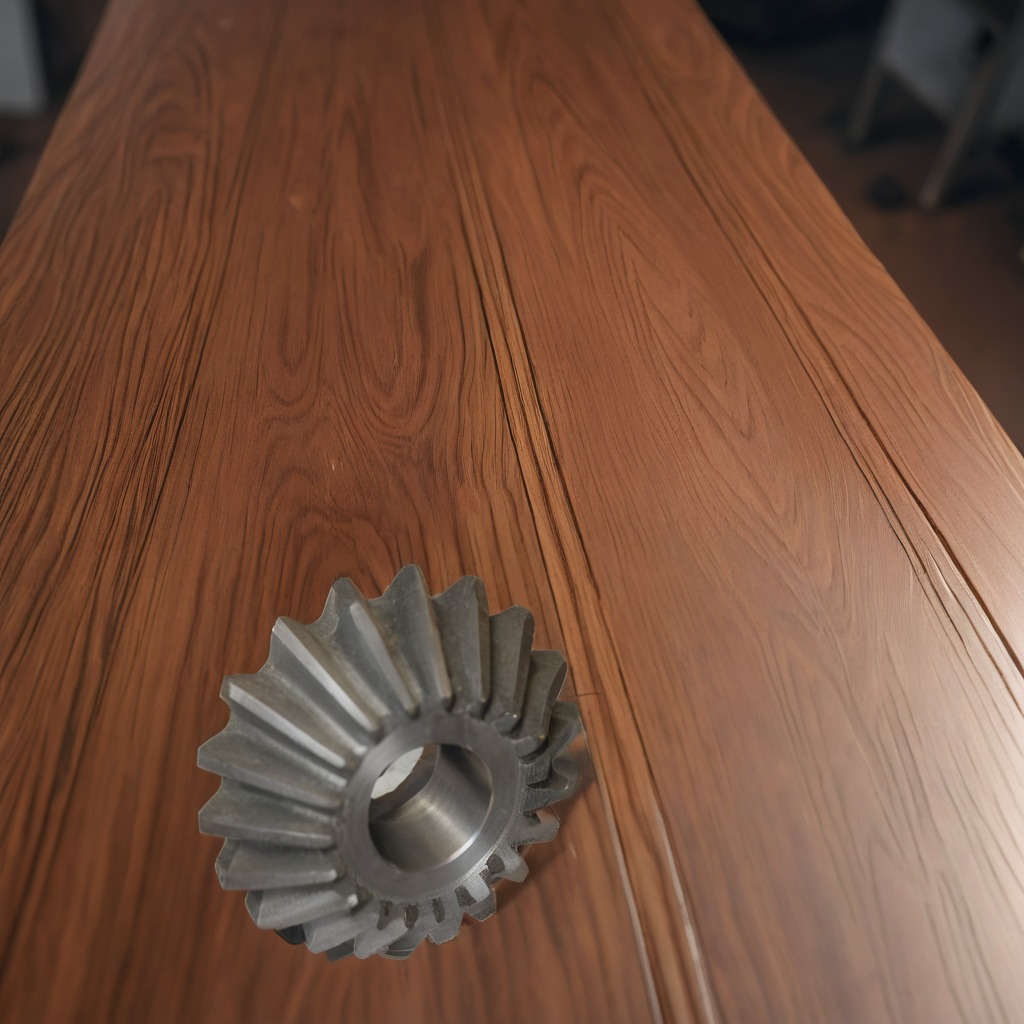
A steel gear with teeth is lying on a wooden table in a carpentry studio.